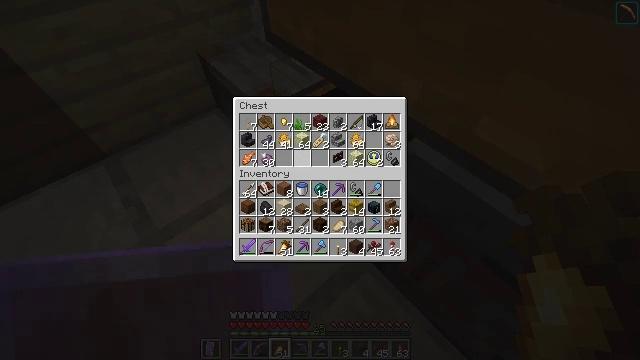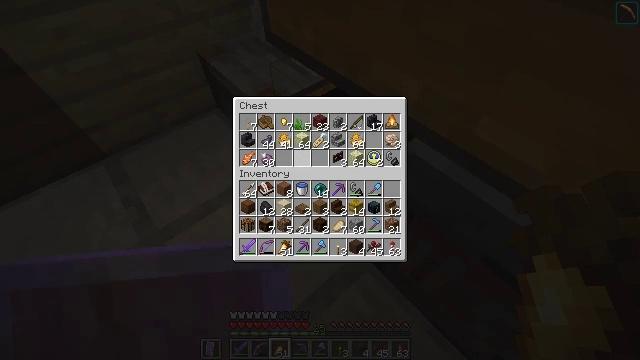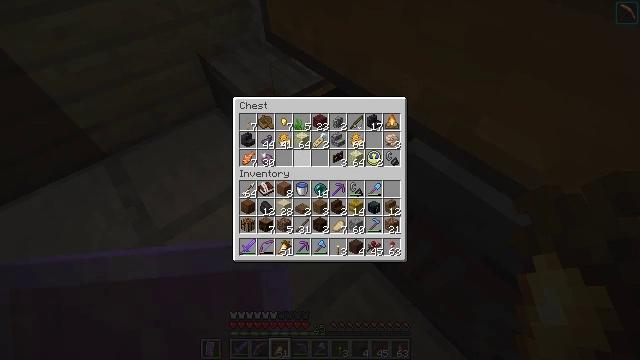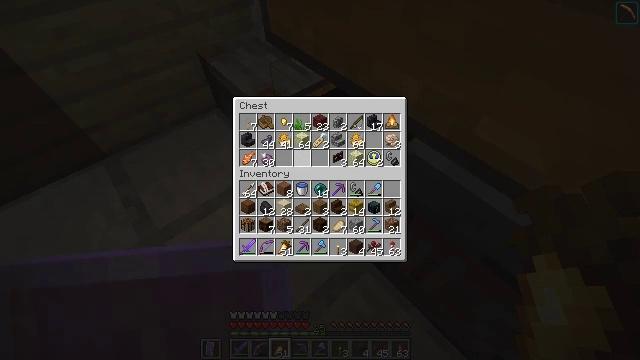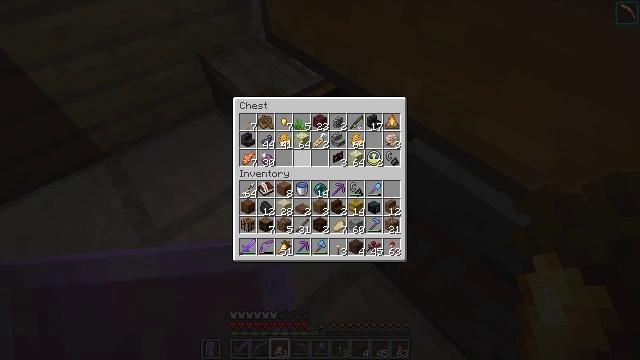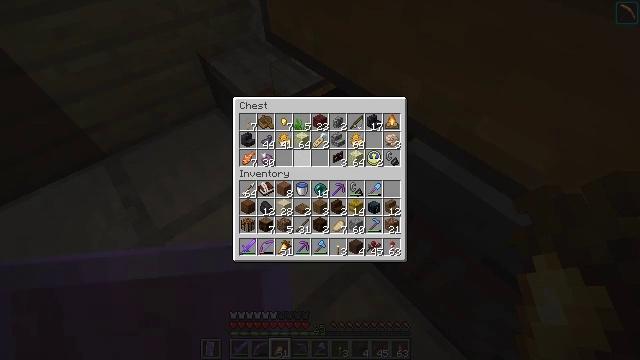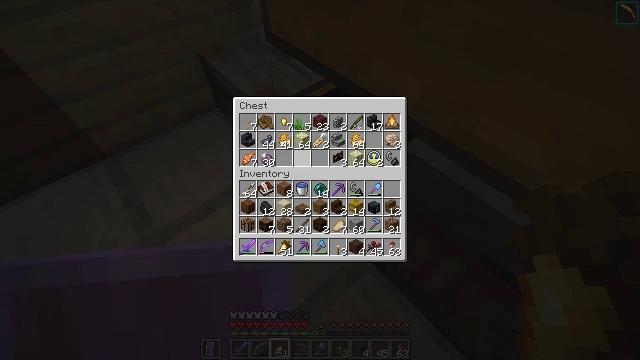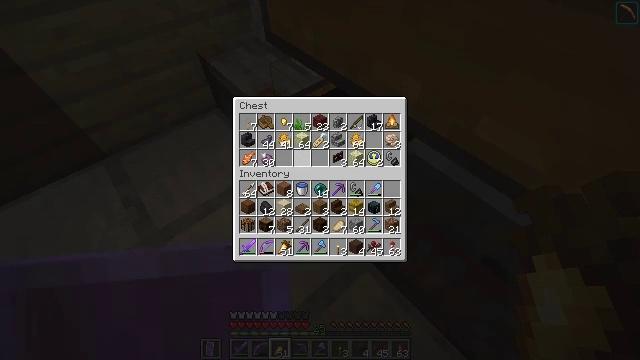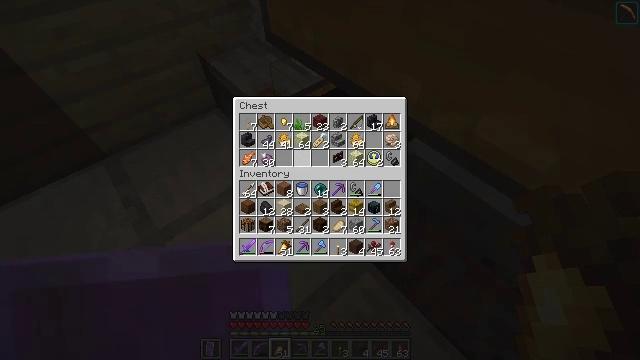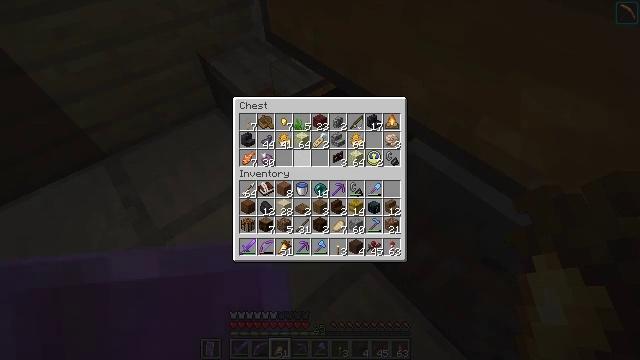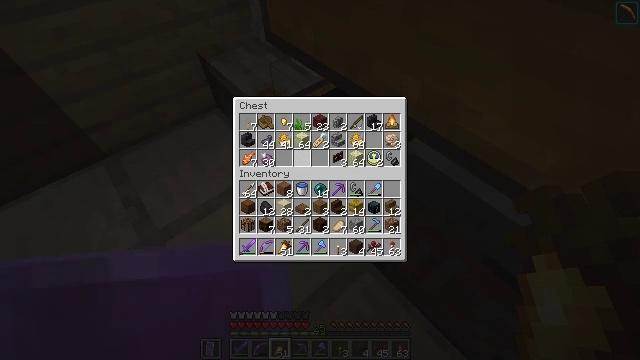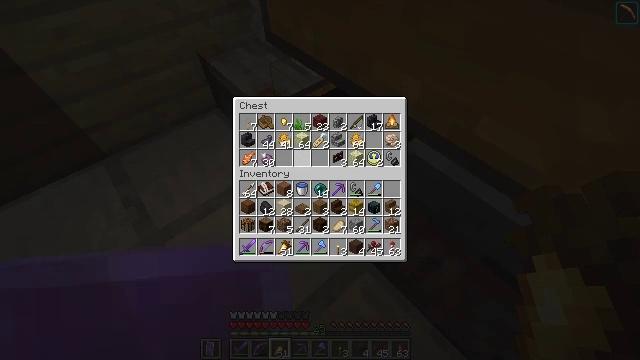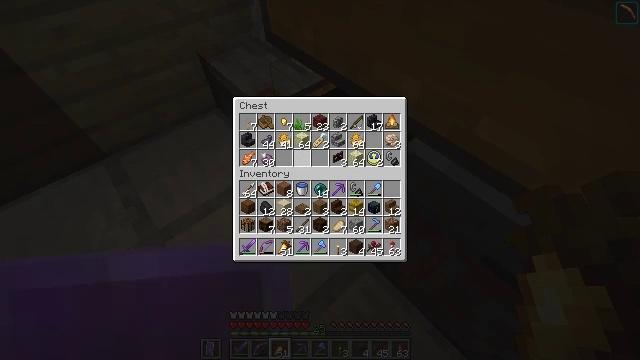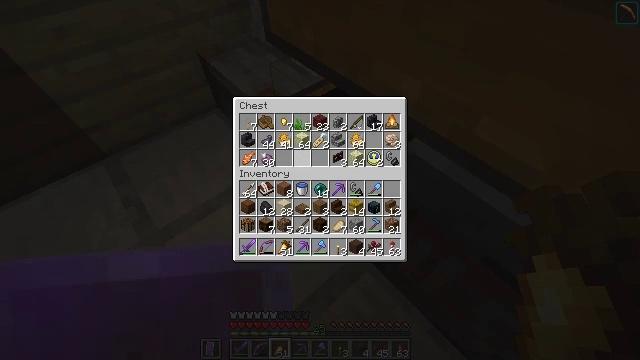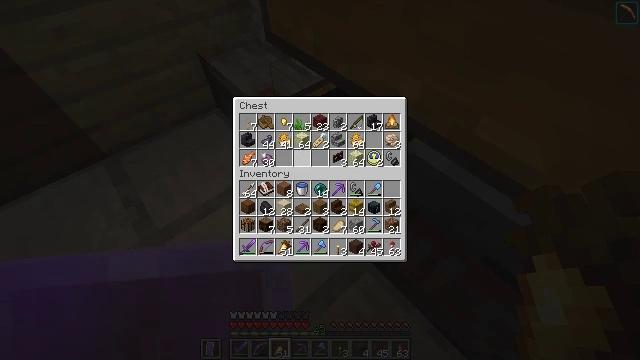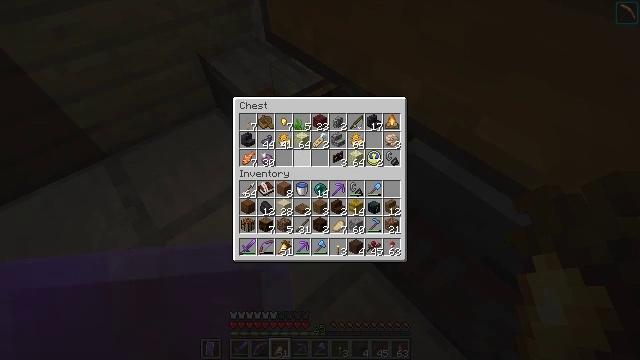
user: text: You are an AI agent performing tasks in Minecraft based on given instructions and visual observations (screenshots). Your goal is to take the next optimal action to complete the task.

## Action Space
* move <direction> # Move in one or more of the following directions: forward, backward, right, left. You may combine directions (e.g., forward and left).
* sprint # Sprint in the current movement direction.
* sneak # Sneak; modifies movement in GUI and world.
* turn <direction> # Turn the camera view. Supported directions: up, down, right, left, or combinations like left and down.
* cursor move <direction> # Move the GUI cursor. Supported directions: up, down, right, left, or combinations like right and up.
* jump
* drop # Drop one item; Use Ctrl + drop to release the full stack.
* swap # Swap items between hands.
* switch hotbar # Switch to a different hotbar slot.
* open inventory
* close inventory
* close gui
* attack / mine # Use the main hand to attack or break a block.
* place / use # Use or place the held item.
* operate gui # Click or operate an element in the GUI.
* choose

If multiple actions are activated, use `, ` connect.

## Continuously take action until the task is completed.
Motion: motion action
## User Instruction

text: Harvest the cocoa pods from the jungle tree.
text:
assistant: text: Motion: no_op
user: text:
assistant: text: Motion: no_op
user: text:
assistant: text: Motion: no_op
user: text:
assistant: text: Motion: no_op
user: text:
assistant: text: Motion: no_op
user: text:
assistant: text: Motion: no_op
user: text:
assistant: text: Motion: no_op
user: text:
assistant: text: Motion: no_op
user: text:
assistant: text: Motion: no_op
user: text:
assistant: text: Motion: no_op
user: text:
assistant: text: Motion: no_op
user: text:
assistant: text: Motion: no_op
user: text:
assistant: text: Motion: no_op
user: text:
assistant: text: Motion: no_op
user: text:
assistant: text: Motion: no_op
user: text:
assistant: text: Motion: no_op
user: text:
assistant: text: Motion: no_op
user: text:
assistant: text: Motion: no_op
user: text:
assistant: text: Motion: no_op
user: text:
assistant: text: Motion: no_op
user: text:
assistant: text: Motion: no_op
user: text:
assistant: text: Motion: no_op
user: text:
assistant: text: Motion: no_op
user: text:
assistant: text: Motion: no_op
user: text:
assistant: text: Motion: no_op
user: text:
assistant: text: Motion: no_op
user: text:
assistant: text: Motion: no_op
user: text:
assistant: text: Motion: no_op
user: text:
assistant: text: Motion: no_op
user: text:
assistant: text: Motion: no_op